Question: I've implemented facebook sdk into my project and everything is setup exactly as shown in guide <URL>, including info.plist file.
FacebookAppID, FacebookDisplayName and URL types are set (see image)

Everything is working when I use facebook app login, or browser login, but when I've added account into devide, so iOS native login dialog should be present, nothing happend, log only displays 'User cancelled' every time I press Facebook login button.
I've done several projects before with facebook login implementation and I've not experienced this error. I think I'm missing something but somehow I can't figure. The appId and item 0 with prefix have the same numbers and display name is copied exactly from FB developer.
The strange issue I've noticed here is that when I first install app on device with FB account setup in settings, I can click it once...nothing happend and after second click the application is automatically disabled in Settings > Facebook.
: I was able to login with native login dialog with older version of Facebook SDK (I've just replaced latest SDK with older one and now it works...don't forget to change permissions because latest SDK uses permissions 'public_profile' instead of 'basic_profile' used in older versions of SDK) why native login is not working with latest FB SDK is still a mistery :)
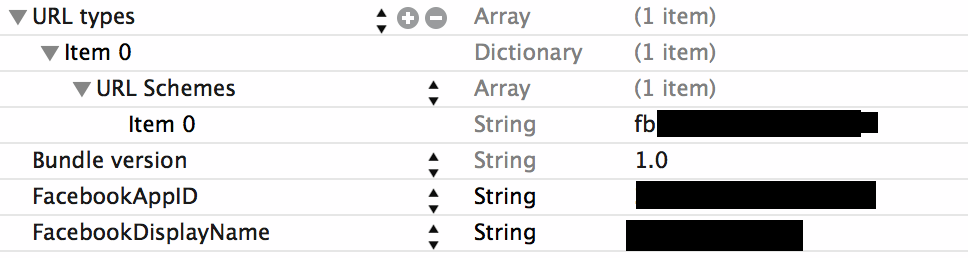
Answer: The answer to
> 'why native login is not working with latest FB SDK is still a
mystery'?
is <URL>. See the upgrade guide form 3.13 > 3.14.
The default login behavior has changed from 'FBSessionLoginBehaviorUseSystemAccountIfPresent' to 'FBSessionLoginBehaviorWithFallbackToWebView'